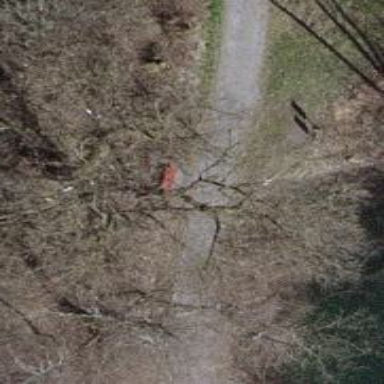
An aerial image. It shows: Red bench.